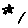
Label: star